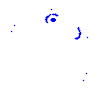
Particle: pion